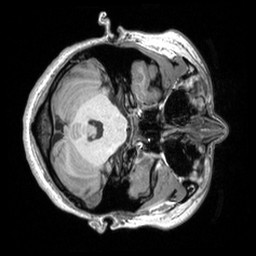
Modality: T1w
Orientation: axial
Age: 20
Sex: female
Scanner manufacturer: siemens
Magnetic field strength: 3 T
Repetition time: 2.53 s
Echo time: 0.00298 s